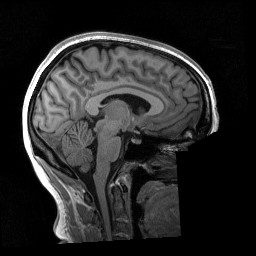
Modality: T1w
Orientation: sagittal